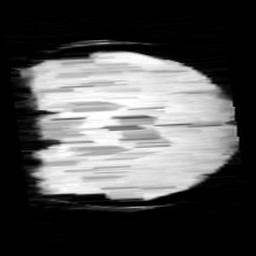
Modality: minIP
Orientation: coronal
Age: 10
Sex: male
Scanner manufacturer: siemens
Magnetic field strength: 3 T
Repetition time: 0.027 s
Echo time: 0.02 s